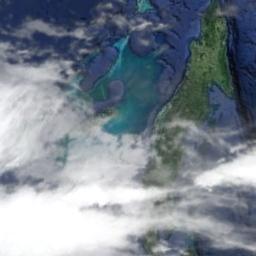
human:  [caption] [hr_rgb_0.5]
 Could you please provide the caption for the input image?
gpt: The white cloud is above blue sea and green island .

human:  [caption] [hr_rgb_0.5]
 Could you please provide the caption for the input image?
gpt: Large white clouds on green land and blue sea .

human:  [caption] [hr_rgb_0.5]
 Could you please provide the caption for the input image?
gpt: A thin cloud floated over the sea .

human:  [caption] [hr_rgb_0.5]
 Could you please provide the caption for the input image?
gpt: The stratus clouds are located above the surface of the sea and a island covered by dense vegetation is at sea .

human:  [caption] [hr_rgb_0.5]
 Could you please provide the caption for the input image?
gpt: There are many gray and white clouds over a green island .